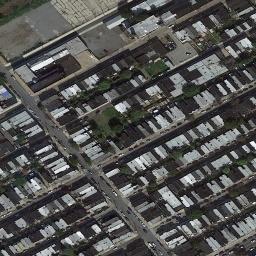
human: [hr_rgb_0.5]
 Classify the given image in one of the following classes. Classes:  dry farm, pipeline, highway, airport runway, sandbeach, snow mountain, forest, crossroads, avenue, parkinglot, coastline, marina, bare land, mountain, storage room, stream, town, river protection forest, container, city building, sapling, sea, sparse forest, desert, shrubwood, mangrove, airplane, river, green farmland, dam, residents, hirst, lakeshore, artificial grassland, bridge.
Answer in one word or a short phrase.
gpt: town